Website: home-depot
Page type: receipt
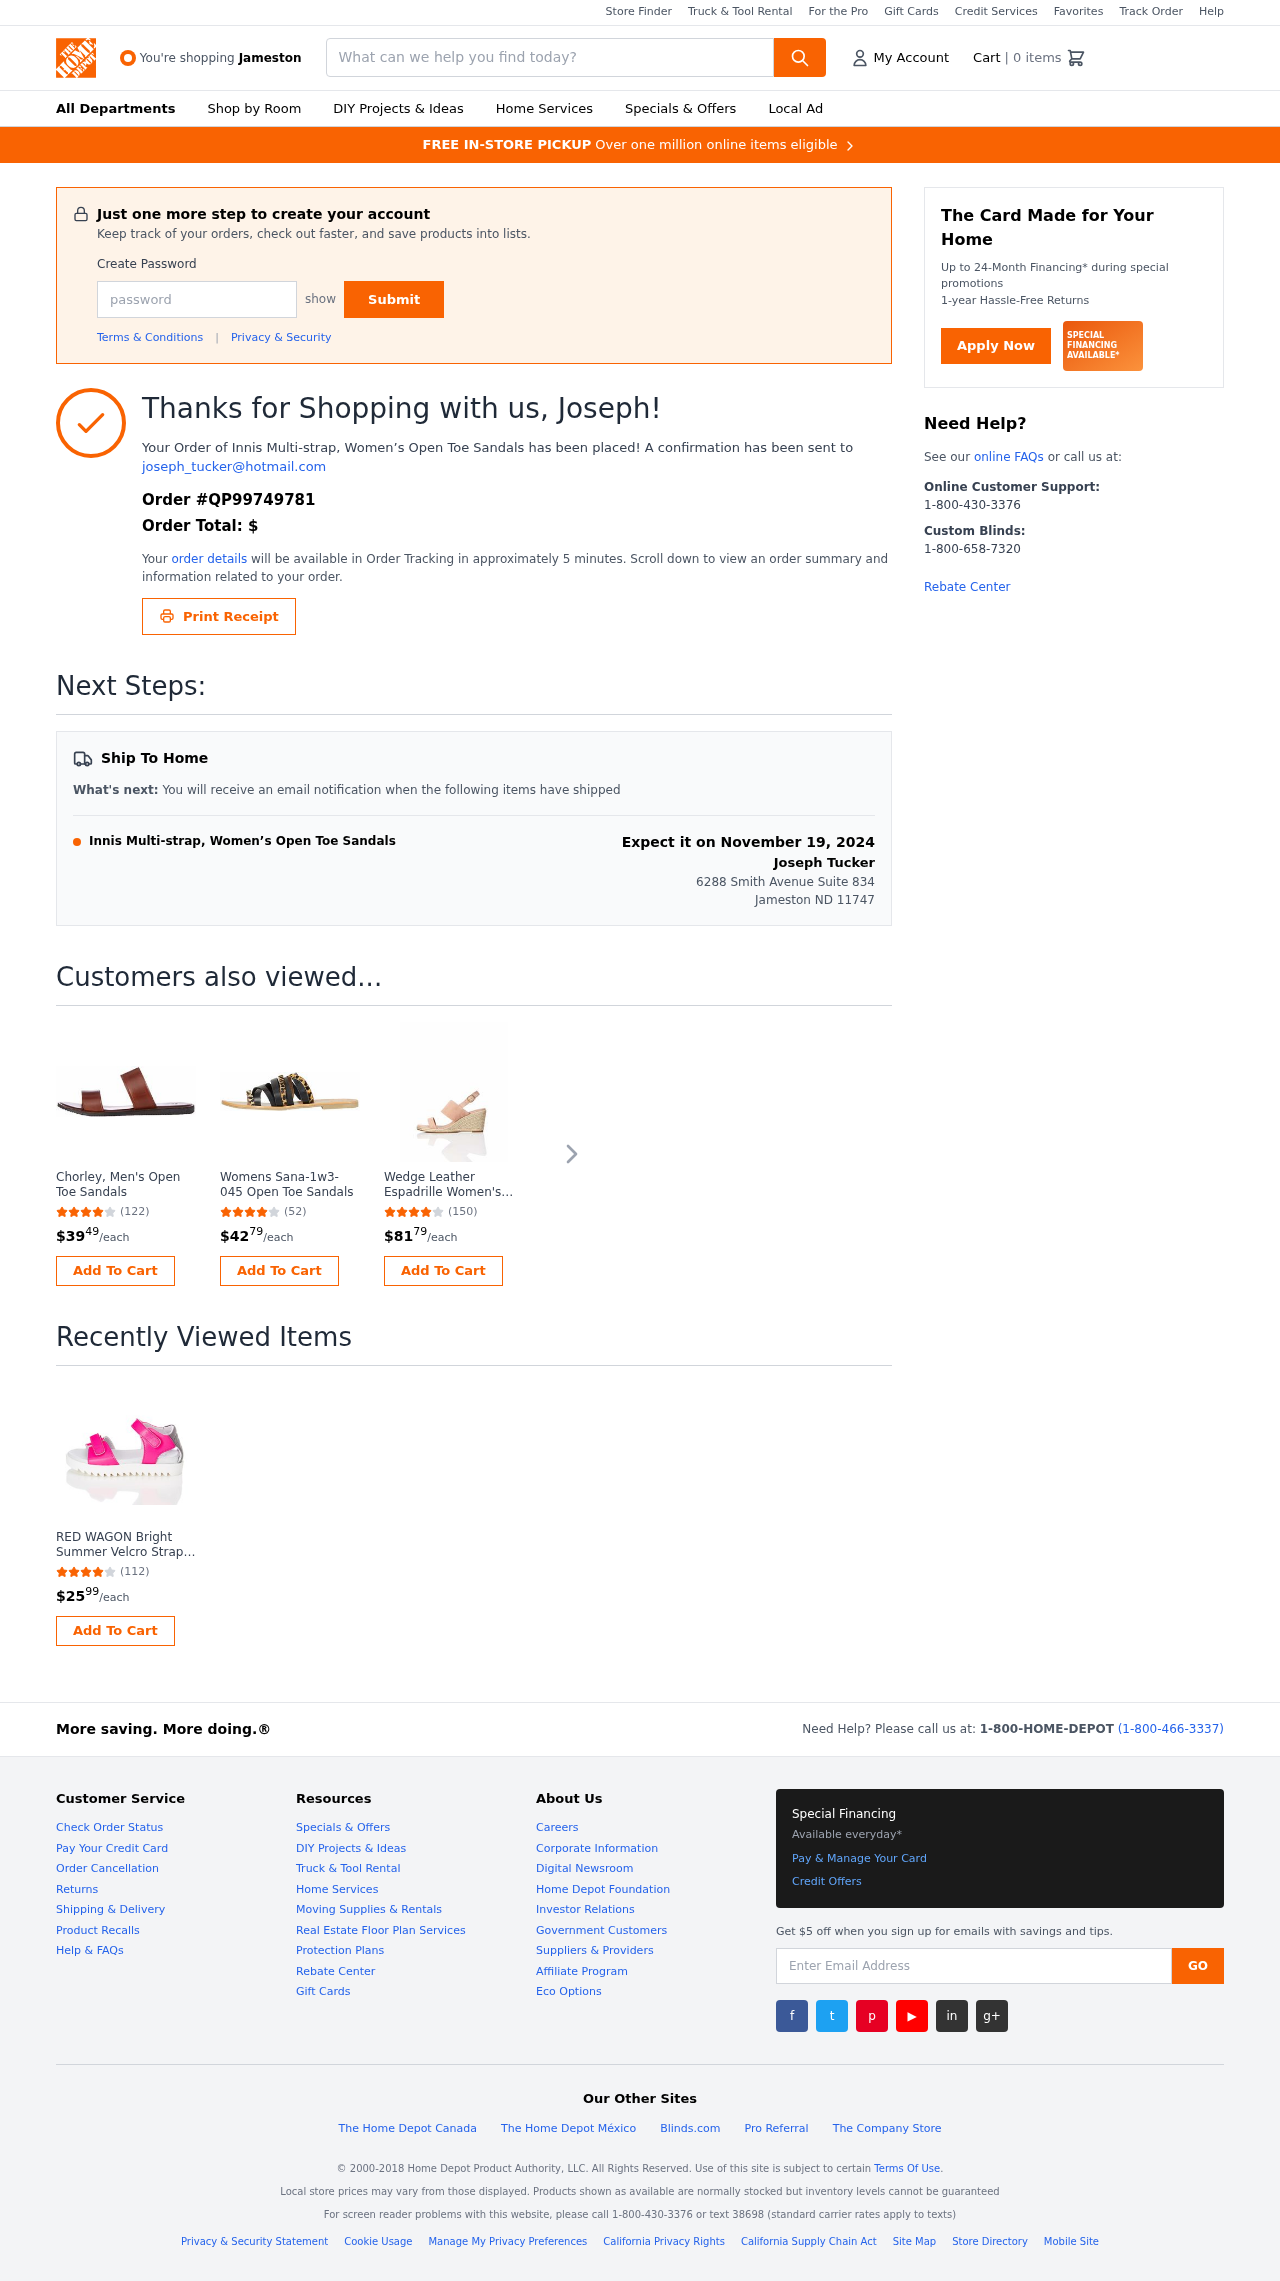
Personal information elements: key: PII_CITY
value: Jameston
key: PII_EMAIL
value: joseph_tucker@hotmail.com
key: PII_FIRSTNAME
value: Joseph
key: PII_FULLNAME
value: Joseph Tucker
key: PII_POSTCODE
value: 11747
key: PII_STATE_ABBR
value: ND
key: PII_STREET
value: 6288 Smith Avenue Suite 834
Product elements: key: PRODUCT1_NAME
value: Innis Multi-strap, Women’s Open Toe Sandals
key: PRODUCT2_NAME
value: Chorley, Men's Open Toe Sandals
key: PRODUCT2_NUM_RATINGS
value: (122)
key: PRODUCT2_PRICE
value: $3949
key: PRODUCT3_NAME
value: Womens Sana-1w3-045 Open Toe Sandals
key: PRODUCT3_NUM_RATINGS
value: (52)
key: PRODUCT3_PRICE
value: $4279
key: PRODUCT4_NAME
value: Wedge Leather Espadrille Women's Peeptoe Sandals
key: PRODUCT4_NUM_RATINGS
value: (150)
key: PRODUCT4_PRICE
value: $8179
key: PRODUCT5_NAME
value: RED WAGON Bright Summer Velcro Strap, Girls’ Ankle Strap Sandals
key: PRODUCT5_NUM_RATINGS
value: (112)
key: PRODUCT5_PRICE
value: $2599
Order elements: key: ORDER_NUM_ITEMS
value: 0
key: ORDER_ID
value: QP99749781
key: ORDER_TOTAL
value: $
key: ORDER_DELIVERY_DATE
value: Expect it on November 19, 2024
Search elements: key: HEADER_SEARCH
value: What can we help you find today?